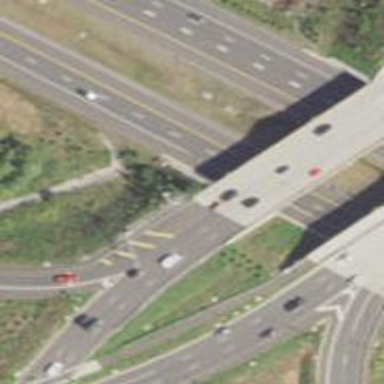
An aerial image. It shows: This image shows trunk highway that functions as expressway.